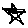
Label: star